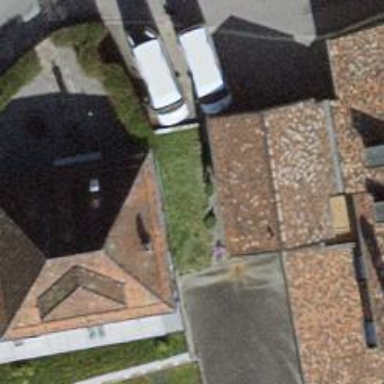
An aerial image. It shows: Part of building.